Question: I have create a function for gettext translations, which is in a header file:
'''
function _ex($text){
echo gettext($text);
}
'''
when I use the function _ex(""); it translates whatever text is in that function, which works great, though when I use it inside another function whith a div inside like so:
'''
echo '
<div class="row row-centered">
<div class="col-md-3"></div>
<div class="col-md-5">
<div class="alert alert-danger">
<strong>' . _ex("Oh snap!"). '</strong> You are banned. <b><u>Do not</u></b> register another account
<br>Reason you are banned: <b><u>'.$banneduser->reason.'</u></b>
</div>
</div>
</div>';
'''
It for some reason jumps outside of the div col-md-5 and ends up displaying like so:

It is working in some other files, just not this. I have ' . _ex("") . ' so it works inside of the echo. Is there a reason behind this, does the opening quotes cancel the div? Is it because it's being echoed twice? What is a way to stop this without having to rewrite all of my code? End the first echo, then use the function and reopen another echo? Is there a function for this, to check if it's already been echoed if it has just return it rather than echo?
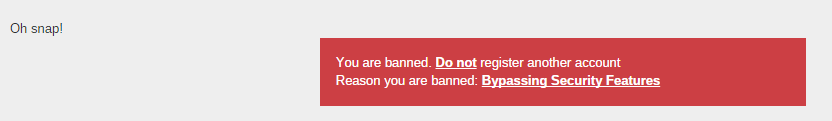
Answer: When you call '_ex("Oh snap!")' inside of another 'echo', you are doing this:
'''
echo 'Some text' . echo 'Oh snap!' . 'more text';
'''
This can yield unpredictable results since the concatenated 'echo' will fully execute first, then the contained 'echo' will finish. <URL> Change your '_ex' function to something like this:
'''
function _ex($text){
return gettext($text);
}
'''
And always call '_ex' like this:
'''
echo _ex('Oh snap!');
'''
Or with concatenation, you can now use the first line in my answer, or your own code in your question as desired.
The only alternatives to preserve existing code is to write a new function for concatenated statements:
'''
function _exx($text) {
return gettext($text);
}
'''
Add another parameter to the '_ex' function to work with contexts (similar to how <URL>:
'''
function _ex($text, $return = false) {
if ($return) {
return gettext($text);
}
echo gettext($text);
}
'''
Then call with:
'''
echo 'Some text' . _ex("Oh snap!", true) . ' more text';
'''
Or rewrite your existing echo:
'''
echo '
<div class="row row-centered">
<div class="col-md-3"></div>
<div class="col-md-5">
<div class="alert alert-danger">
<strong>';
_ex("Oh snap!");
echo '</strong> You are banned. <b><u>Do not</u></b> register another account
<br>Reason you are banned: <b><u>'.$banneduser->reason.'</u></b>
</div>
</div>
</div>';
'''
But the first and second option is the "best practice" - you shouldn't be using 'echo' in function calls since it causes these very problems in your question.